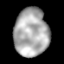
Tissue: lung
Cell type: Endothelial cells
Senescence score: 0.5922
Nuclear area (px): 1616
Mean DAPI intensity: 171.28